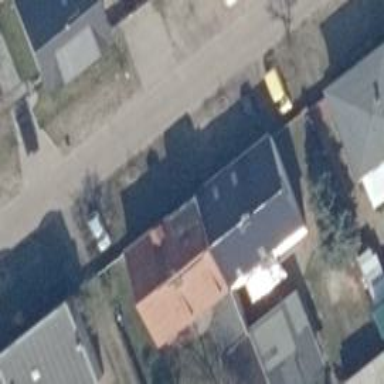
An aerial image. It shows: Semidetached house.